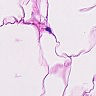
Metastatic tissue present: no